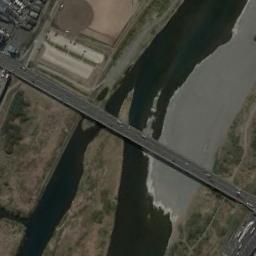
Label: bridge